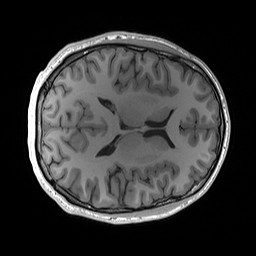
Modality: T1w
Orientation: axial
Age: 30
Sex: male